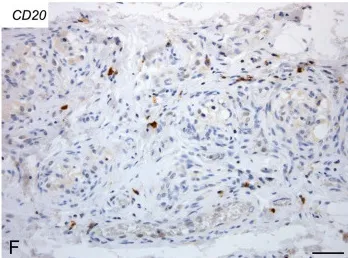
CD3 ; 50 microm Inserts: high magnification of positive type I cells. Scale Bar: 15 microm.
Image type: pathology (immunostaining)